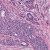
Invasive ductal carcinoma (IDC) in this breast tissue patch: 1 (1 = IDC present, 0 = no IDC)